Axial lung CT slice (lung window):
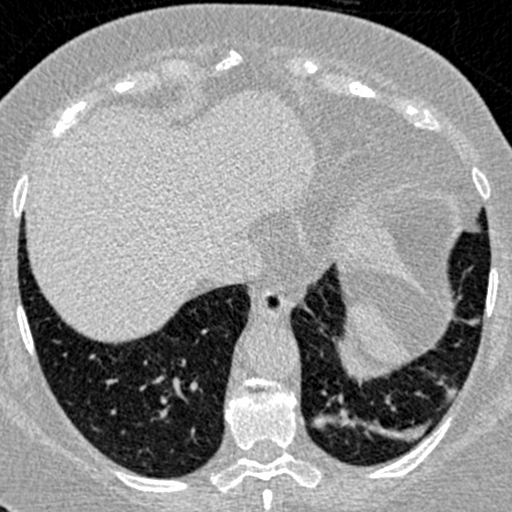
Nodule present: no